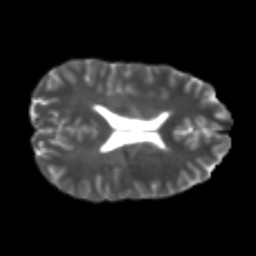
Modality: T2w
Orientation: axial
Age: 23
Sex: male
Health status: healthy
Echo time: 0.074 s